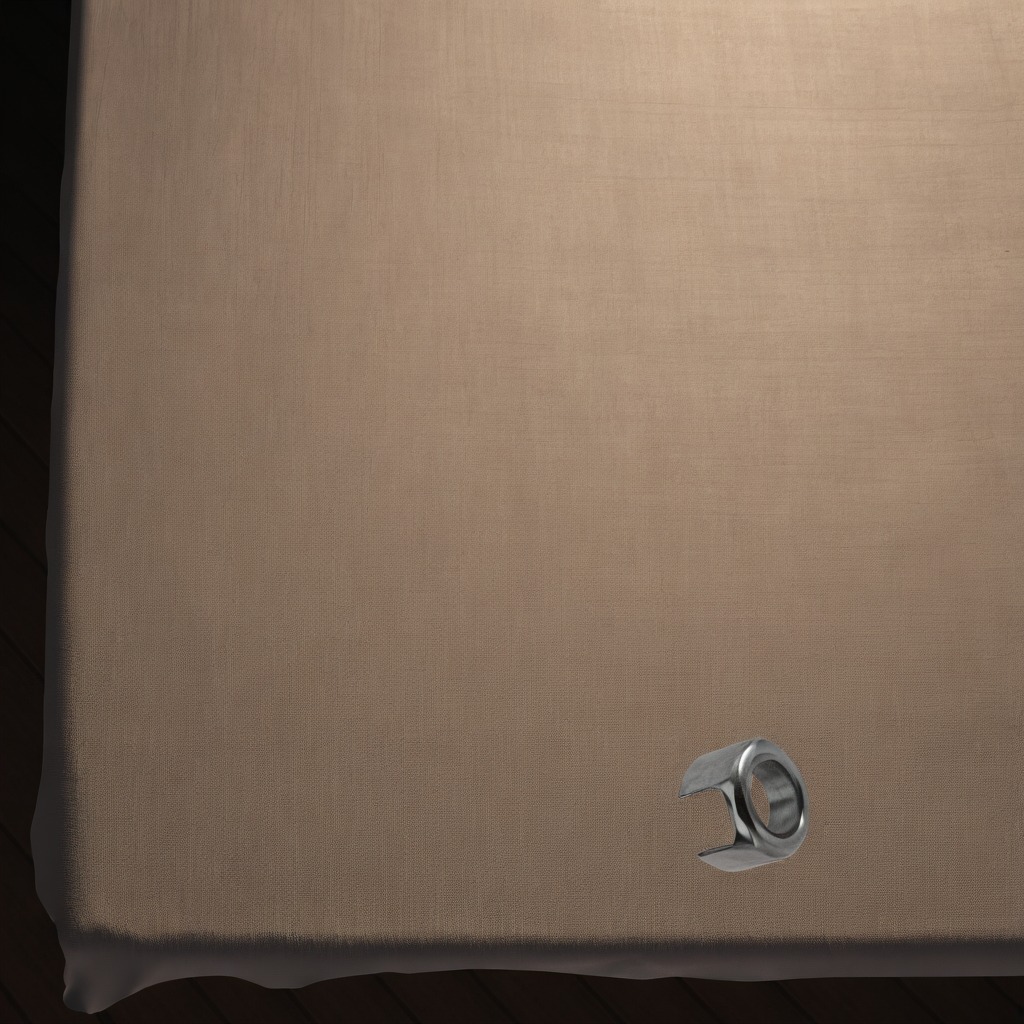
A metal nut is lying on a wooden table inside a workshop at night.